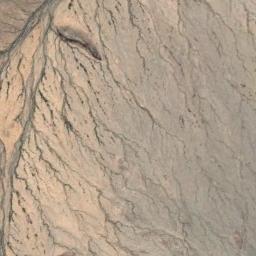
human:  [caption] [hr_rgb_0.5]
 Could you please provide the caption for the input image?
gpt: This is a yellow desert with wavy stripes .

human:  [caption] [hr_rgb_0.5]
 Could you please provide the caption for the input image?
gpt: The desert is with half of black sand and half of yellow sand .

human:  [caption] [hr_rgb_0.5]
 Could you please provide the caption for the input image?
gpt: The color of this desert is taupe .

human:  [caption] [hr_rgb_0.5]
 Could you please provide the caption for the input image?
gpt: The desert has yellow sand and many dry river bed .

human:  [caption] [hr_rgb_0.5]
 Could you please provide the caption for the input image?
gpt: A brown desert with many fissures .